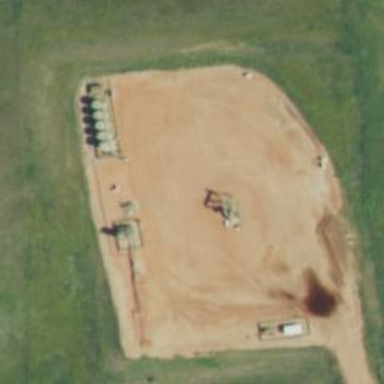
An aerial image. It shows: Petroleum well that is man-made.